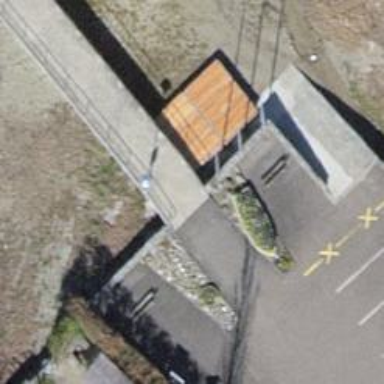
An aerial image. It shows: Flagpole which is man-made.